Aerial crown-view tile of a tropical tree (Barro Colorado Island, Panama), acquired 20250818:
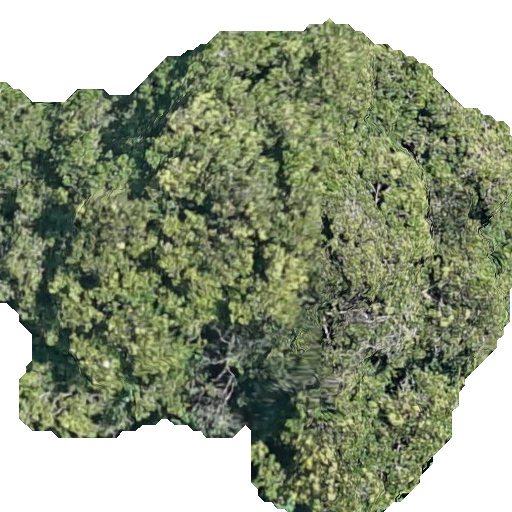
Species: Prioria copaifera
GBIF accepted scientific name: Prioria copaifera
Crown area: 284.969 m²